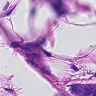
Metastatic tissue present: yes